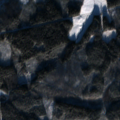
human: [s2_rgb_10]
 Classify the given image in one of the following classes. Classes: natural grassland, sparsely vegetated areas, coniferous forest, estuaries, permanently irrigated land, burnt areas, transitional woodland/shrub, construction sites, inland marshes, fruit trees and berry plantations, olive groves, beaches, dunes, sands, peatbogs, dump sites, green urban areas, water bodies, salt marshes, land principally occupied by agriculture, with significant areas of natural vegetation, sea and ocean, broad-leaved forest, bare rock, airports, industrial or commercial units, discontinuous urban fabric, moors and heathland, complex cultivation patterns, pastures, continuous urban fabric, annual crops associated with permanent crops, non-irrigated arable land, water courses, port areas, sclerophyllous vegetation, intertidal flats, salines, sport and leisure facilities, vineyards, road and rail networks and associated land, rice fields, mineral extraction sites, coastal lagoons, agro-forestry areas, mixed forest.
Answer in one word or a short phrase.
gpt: coniferous forest, mixed forest, transitional woodland/shrub